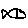
Label: fish